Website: crate-barrel
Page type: address-validator
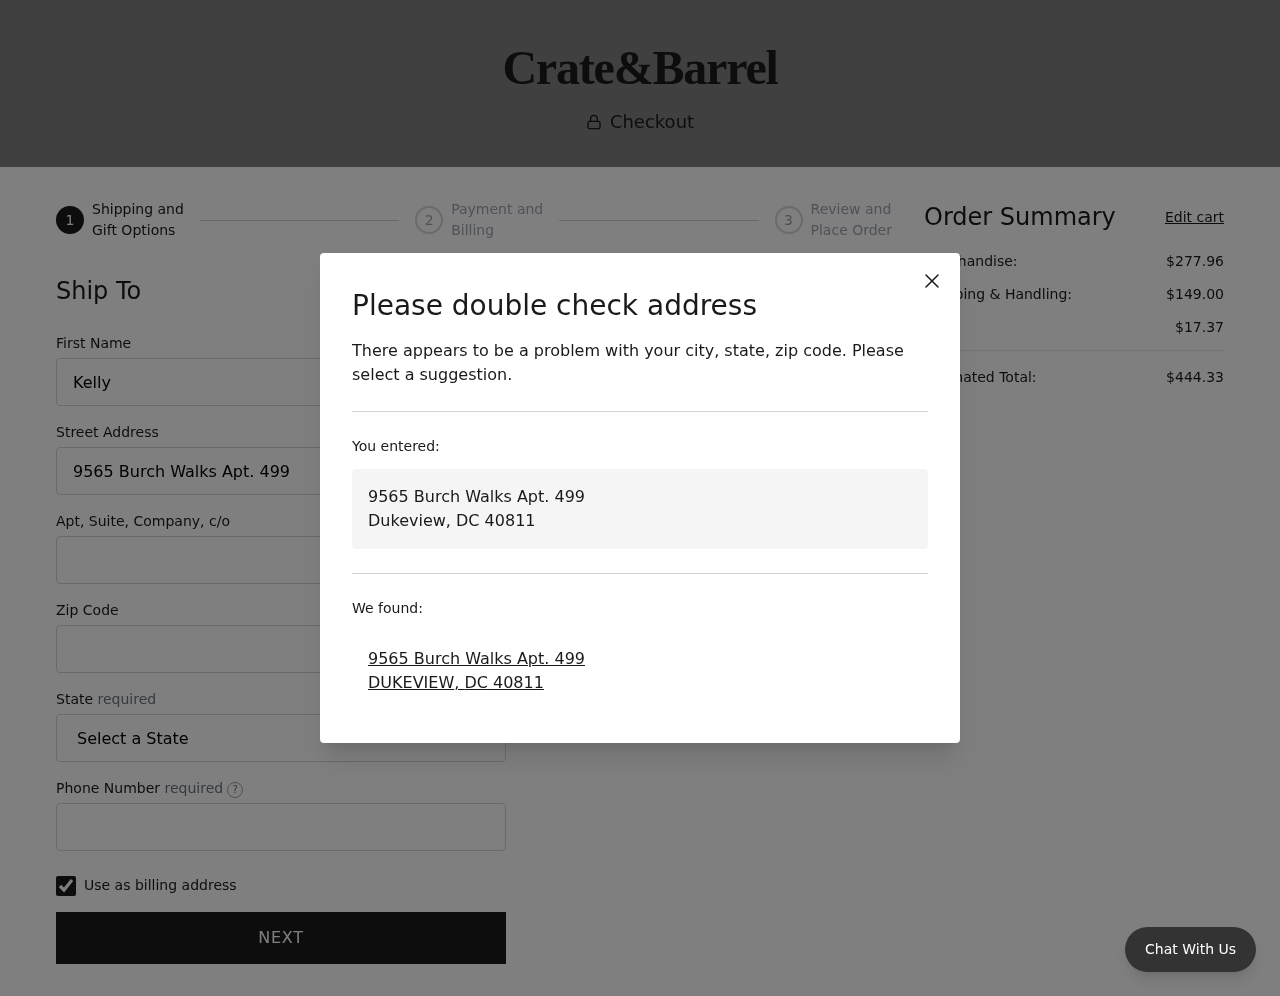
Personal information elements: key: PII_CITY
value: Dukeview
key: PII_CITY
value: DUKEVIEW
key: PII_FIRSTNAME
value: Kelly
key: PII_PHONE
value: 3109575655
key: PII_POSTCODE
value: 40811
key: PII_STATE
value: DC
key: PII_STATE_ABBR
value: DC
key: PII_STREET
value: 9565 Burch Walks Apt. 499
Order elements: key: ORDER_SUBTOTAL
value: $277.96
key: ORDER_SHIPPING_COST
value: $149.00
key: ORDER_TAX
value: $17.37
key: ORDER_TOTAL
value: $444.33